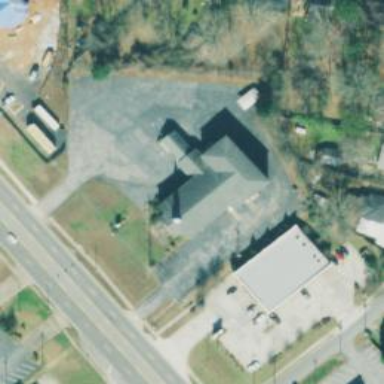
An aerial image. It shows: Beautiful church building.